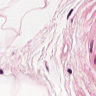
Metastatic tissue present: no